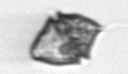
Label: Kryptoperidinium_triquetrum